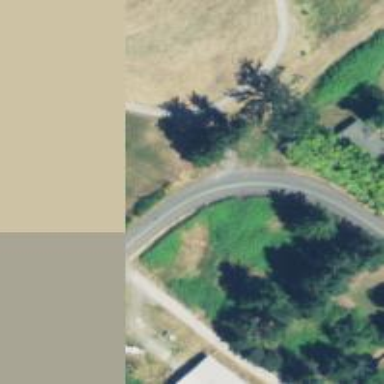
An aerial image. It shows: Tertiary road.